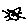
Label: cat